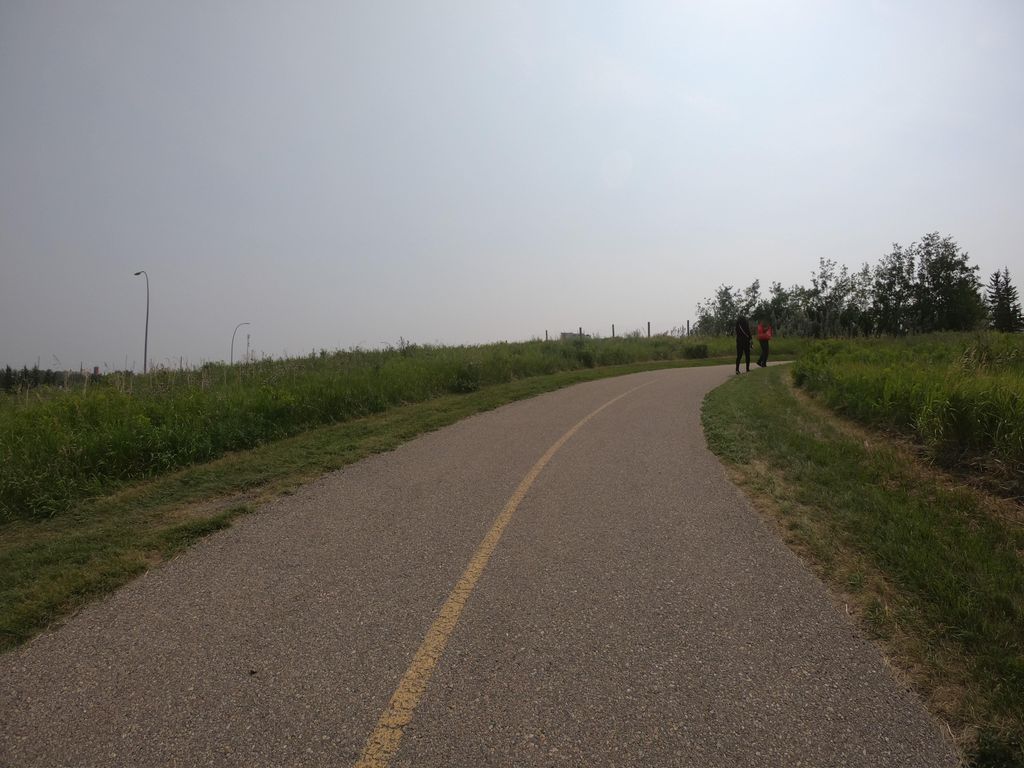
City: calgary